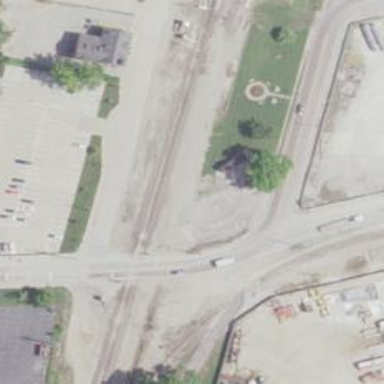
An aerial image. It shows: Historic caboose.